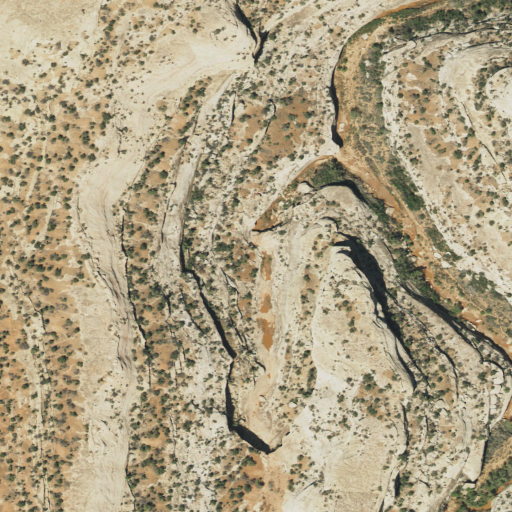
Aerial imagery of valley in Utah named To-ko-chi Canyon containing shrub and evergreen forest